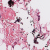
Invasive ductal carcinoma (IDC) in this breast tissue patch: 1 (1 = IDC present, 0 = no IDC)